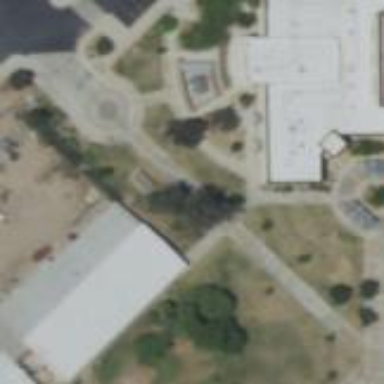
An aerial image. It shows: College building.